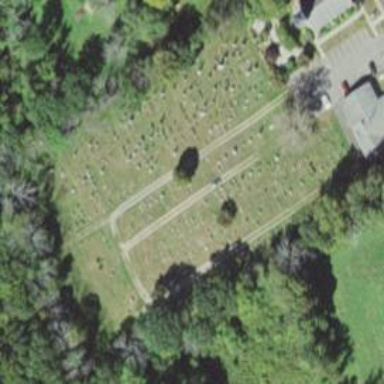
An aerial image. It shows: Cemetery area categorized as "Cemetery".